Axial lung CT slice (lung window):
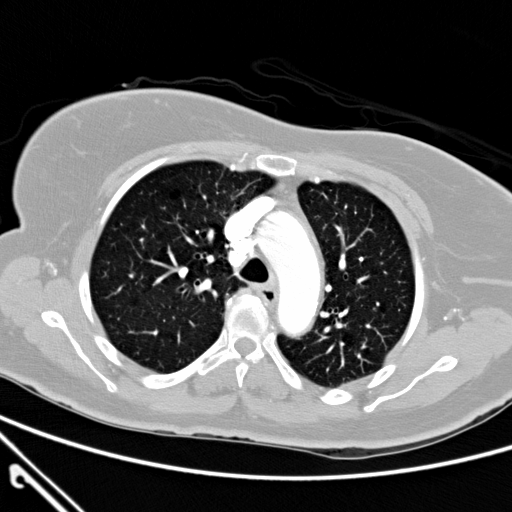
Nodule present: no